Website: walmart
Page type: order-returns
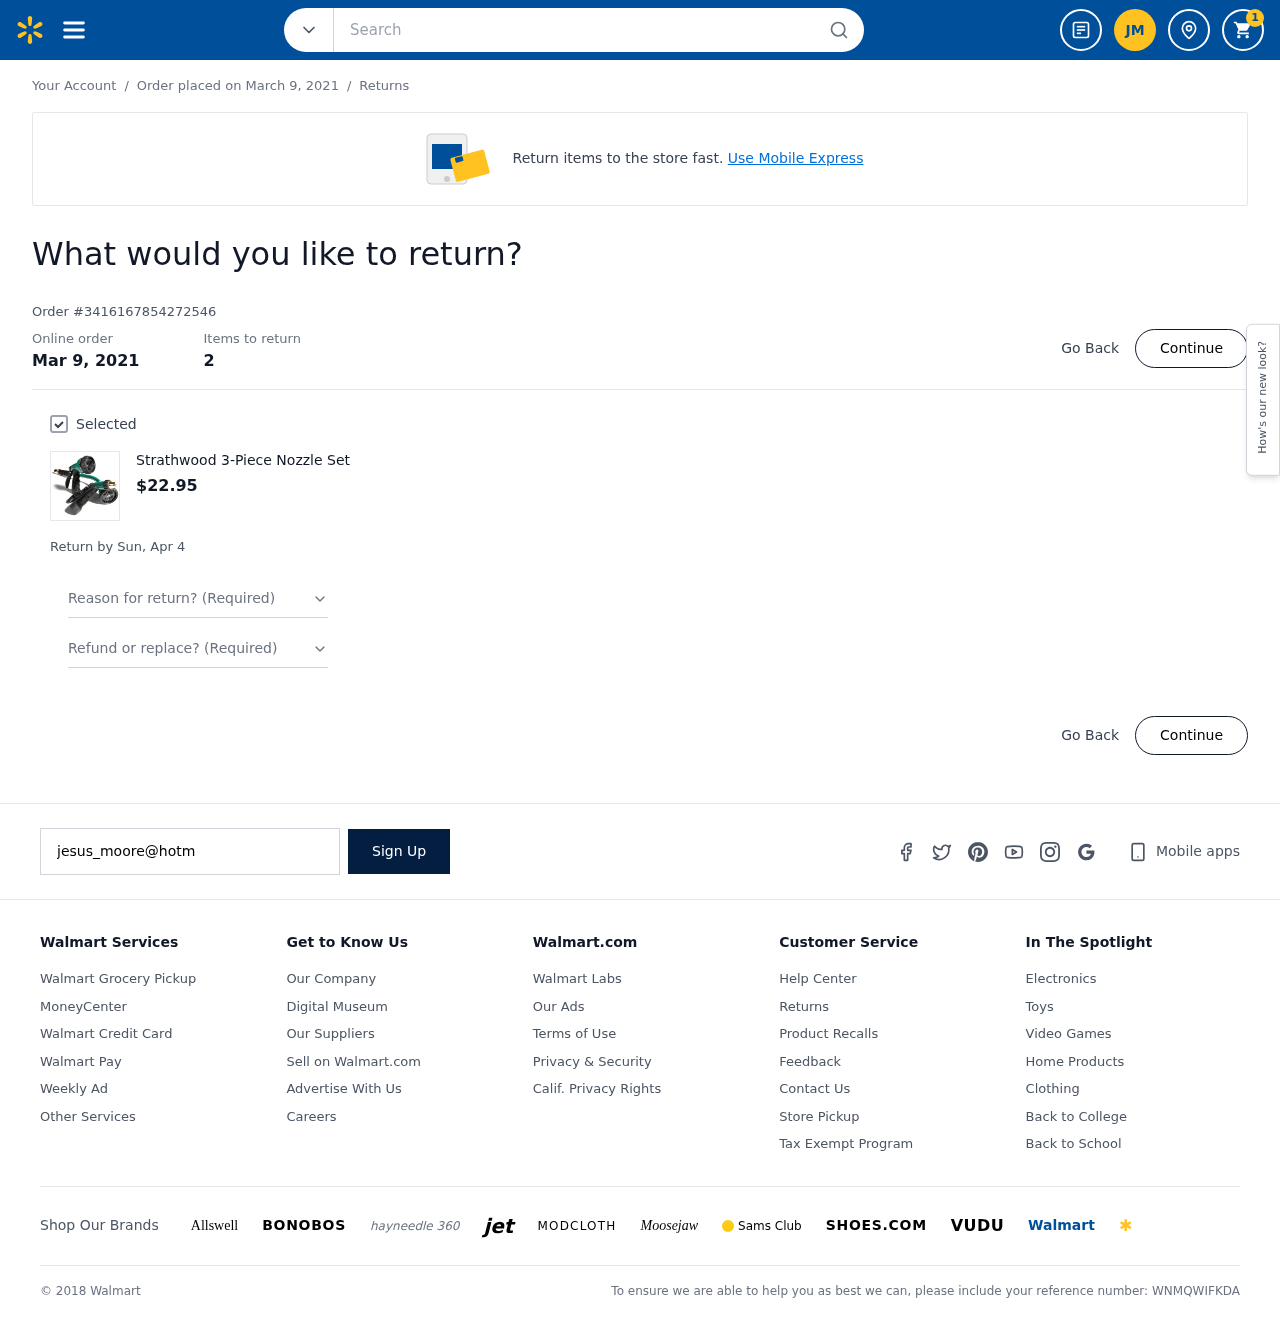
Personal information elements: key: PII_EMAIL
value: jesus_moore@hotmail.com
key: PII_INITIALS
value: JM
Product elements: key: PRODUCT1_NAME
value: Strathwood 3-Piece Nozzle Set
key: PRODUCT1_PRICE
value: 22.95
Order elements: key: ORDER_NUM_ITEMS
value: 1
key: ORDER_DATE
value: Mar 9, 2021
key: ORDER_DATE
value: Order placed on March 9, 2021
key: ORDER_ID
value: Order #3416167854272546
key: ORDER_NUM_ITEMS
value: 2
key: ORDER_RETURN_BY_DATE
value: Return by Sun, Apr 4
Search elements: key: HEADER_SEARCH
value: Search